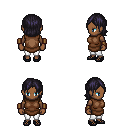
a pixel art fantasy rpg character, female body template, human, dark skin, brown tunic, white pants, raven long bangs hairstyle, leather bracers, ghillies, four views (front, back, left, right), 2x2 character sprite sheet, small pixel art, hard edges, no anti-aliasing